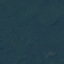
Land use / land cover: Forest